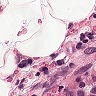
Metastatic tissue present: no